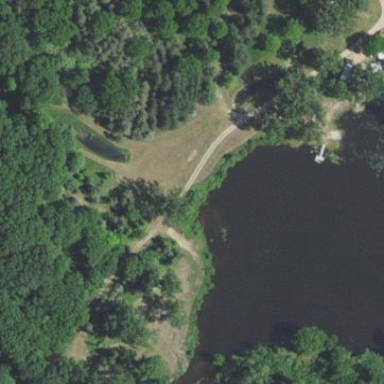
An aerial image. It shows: Pond surrounded by natural water.